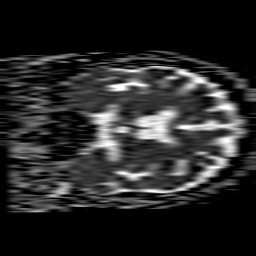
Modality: ADC
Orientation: coronal
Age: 54
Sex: male
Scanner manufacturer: philips
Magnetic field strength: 1.5 T
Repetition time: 3.815 s
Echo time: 0.09719 s